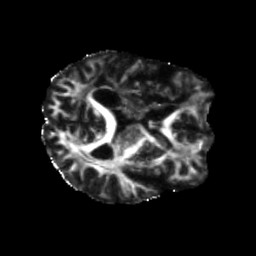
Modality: FA
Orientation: axial
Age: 45
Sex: male
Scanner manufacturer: siemens
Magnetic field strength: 3 T
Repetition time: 5.47 s
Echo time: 0.0854 s